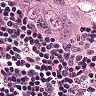
Metastatic tissue present: yes